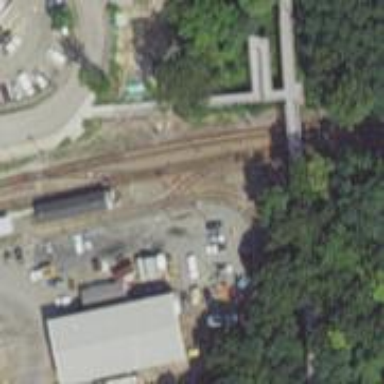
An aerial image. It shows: Light rail electrified with contact line.